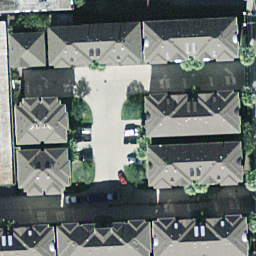
Label: residential